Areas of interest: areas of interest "Scenic Spot"
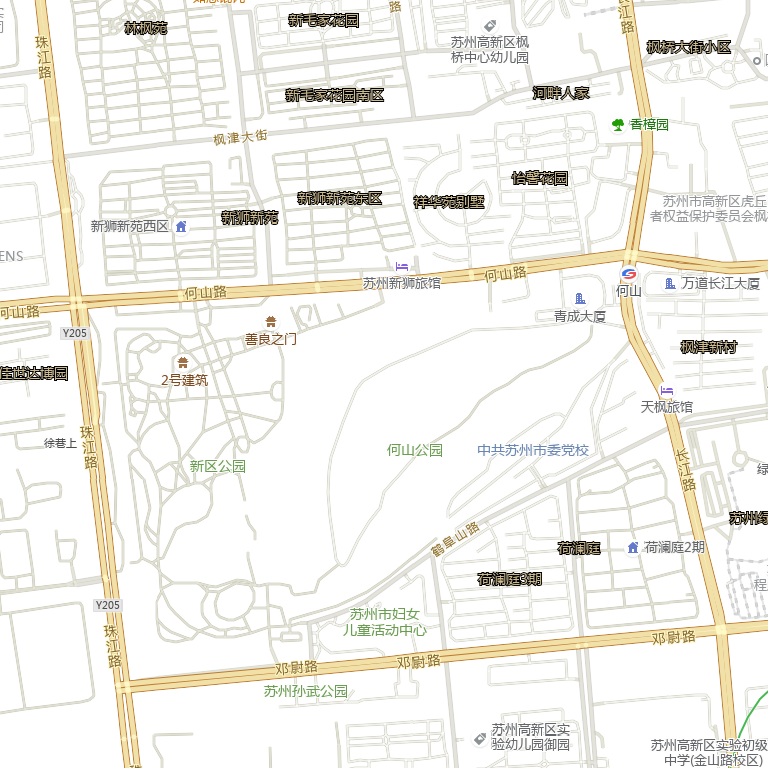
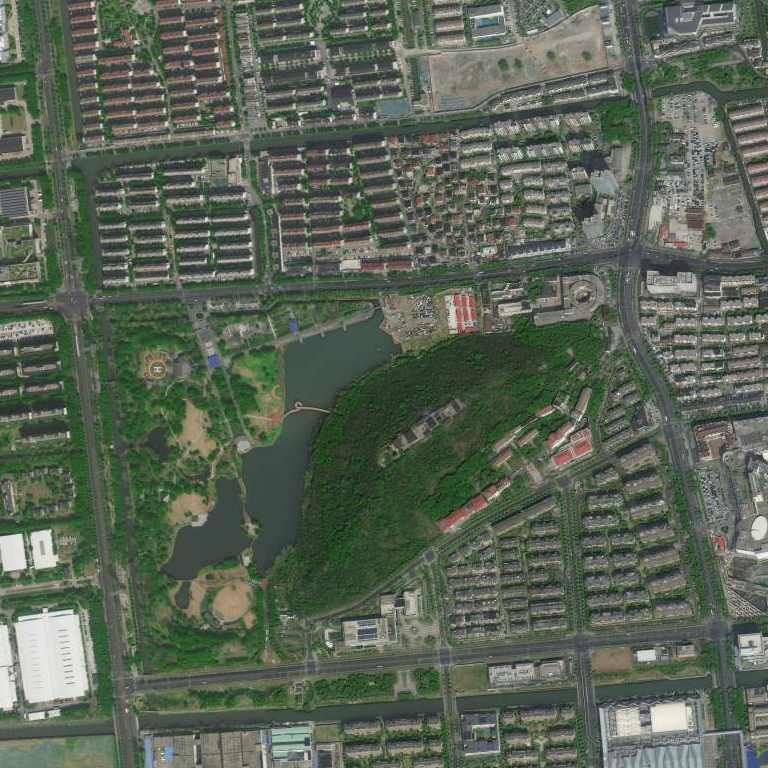